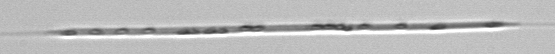
Label: Rhizosolenia